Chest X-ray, PA view. Patient: 22 years old, sex F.
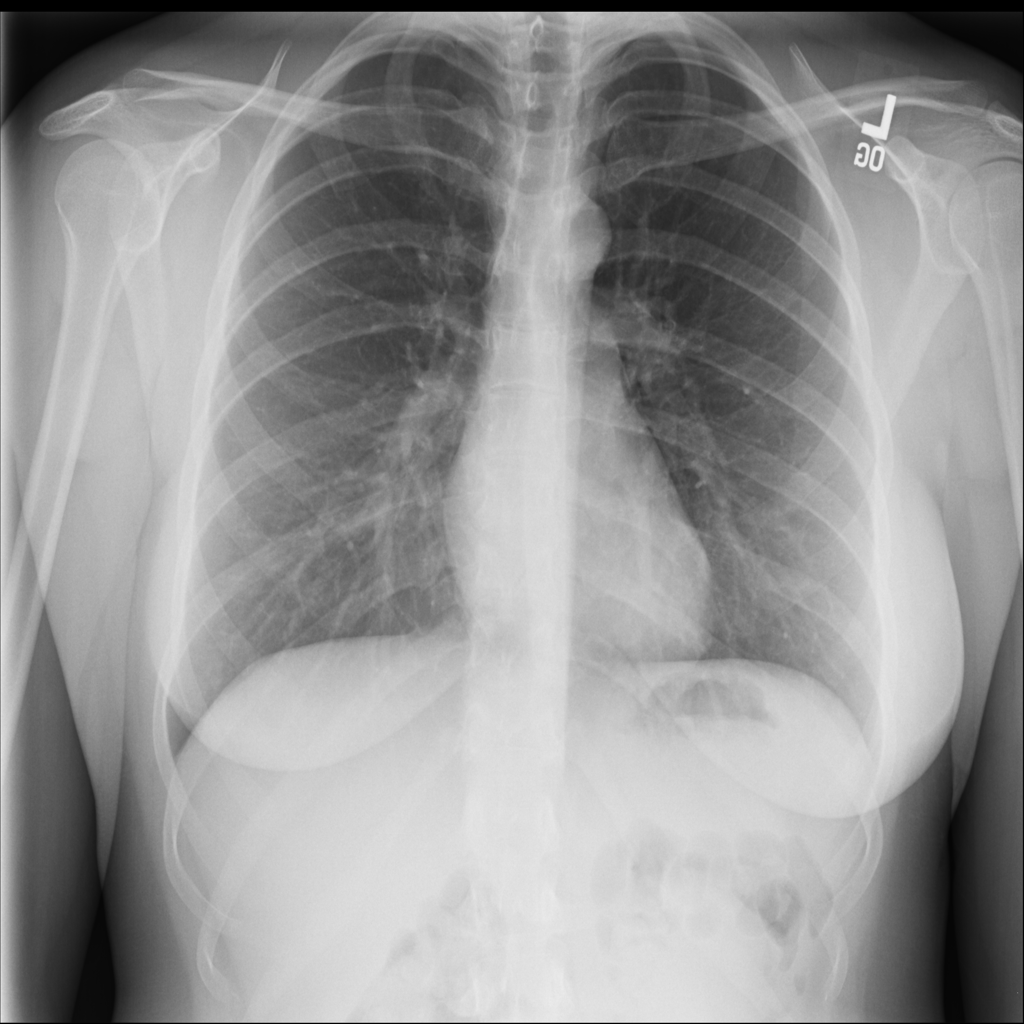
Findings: No Finding